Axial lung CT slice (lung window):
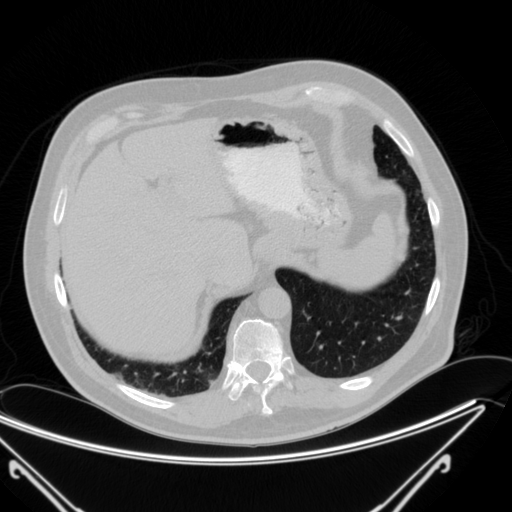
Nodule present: no